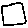
Label: square